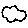
Label: cloud